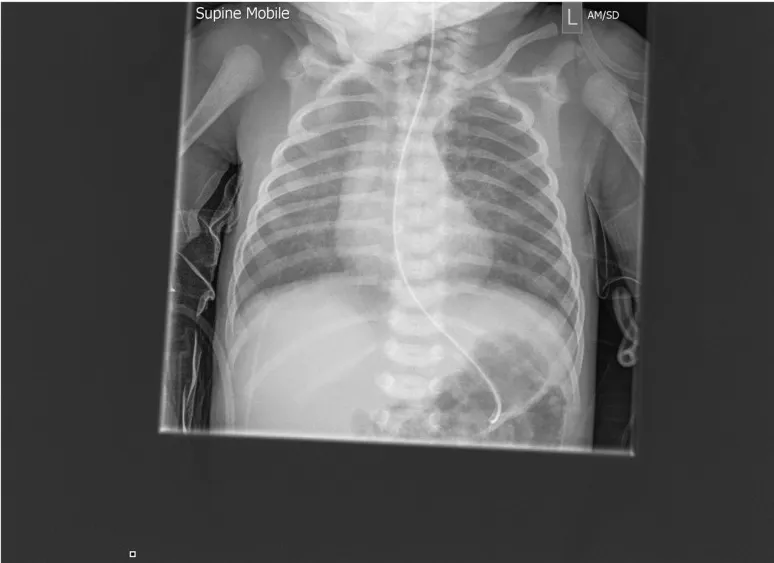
Repeat chest radiograph 1 day after admission demonstrating resolution of the changes within 24 h.
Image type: radiology (x_ray)